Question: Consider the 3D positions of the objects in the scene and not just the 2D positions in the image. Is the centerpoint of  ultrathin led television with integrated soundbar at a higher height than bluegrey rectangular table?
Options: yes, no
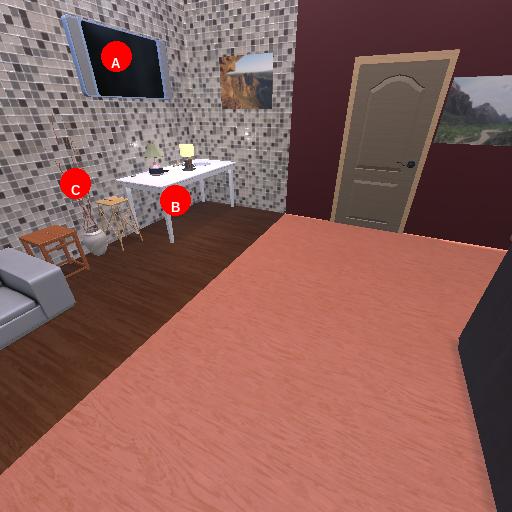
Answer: yes